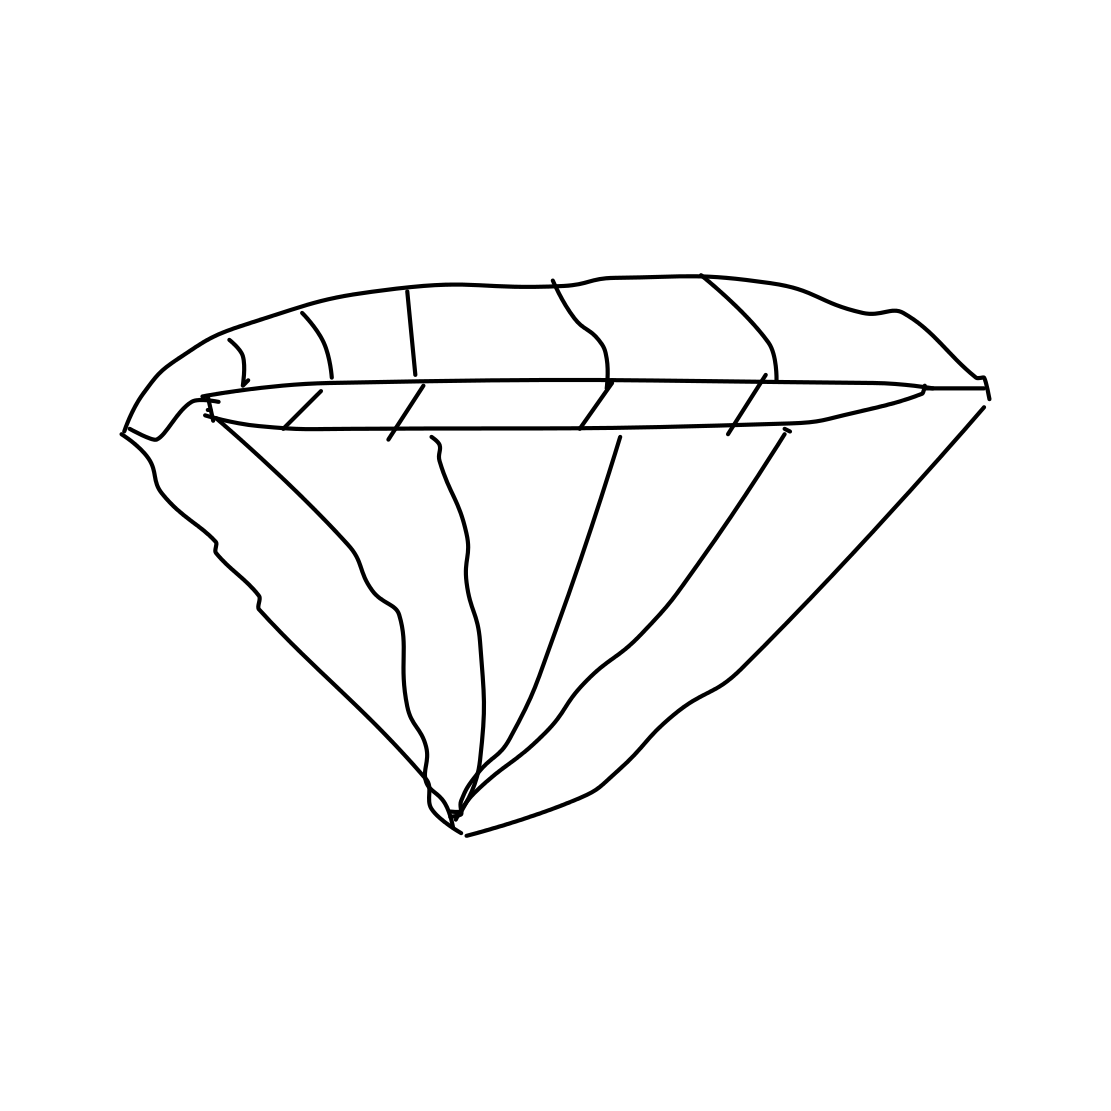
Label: diamond